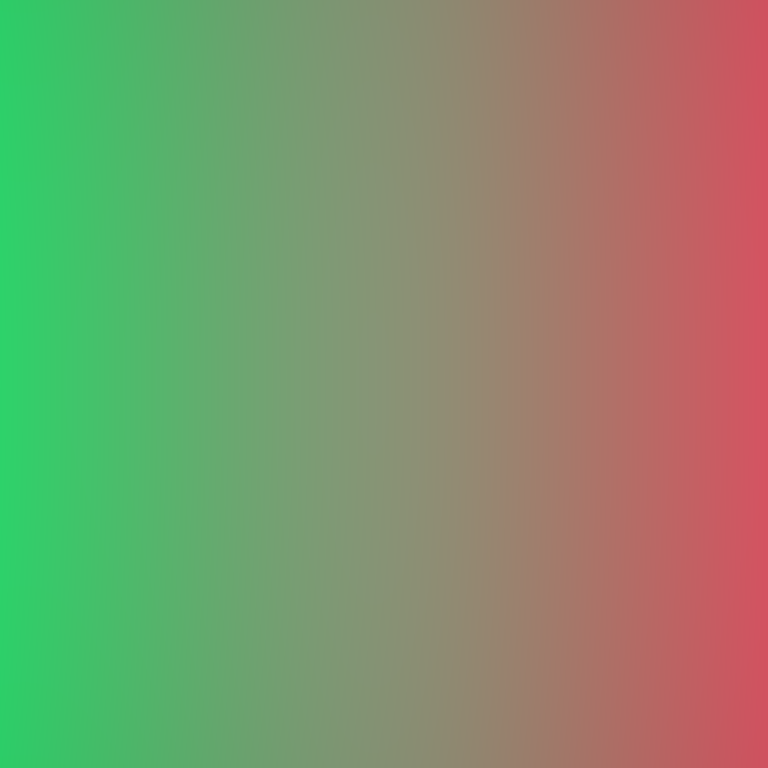
Abstract light effect, smooth gradient from vibrant green to soft red, calm atmosphere, diffuse light, no room, no furniture, no objects.